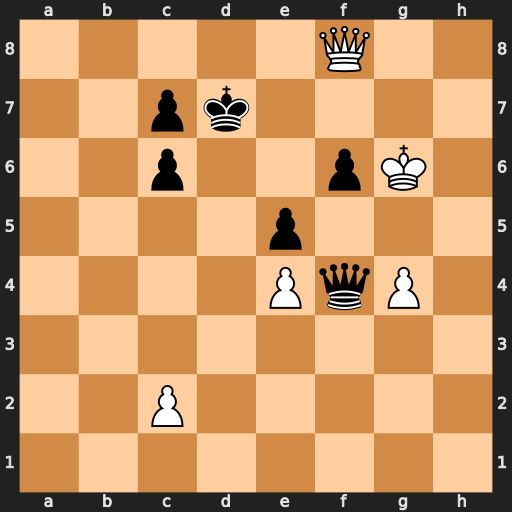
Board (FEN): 5Q2/2pk4/2p2pK1/4p3/4PqP1/8/2P5/8
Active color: w
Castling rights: -
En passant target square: -
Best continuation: Qf7+ Kc8 Qe6+ Kb7 Qf5